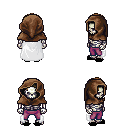
a pixel art fantasy rpg character, male body template, skeleton, white cape, magenta pants, blonde long hairstyle, cloth hood, black slippers, four views (front, back, left, right), 2x2 character sprite sheet, small pixel art, hard edges, no anti-aliasing